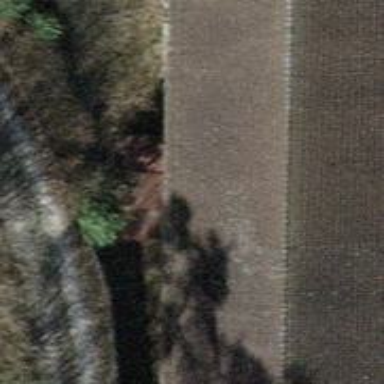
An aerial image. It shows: Shed.